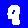
Digit: 8